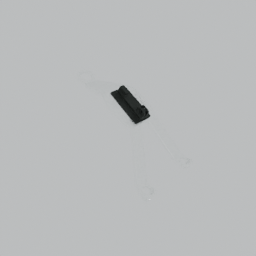
Label: tools